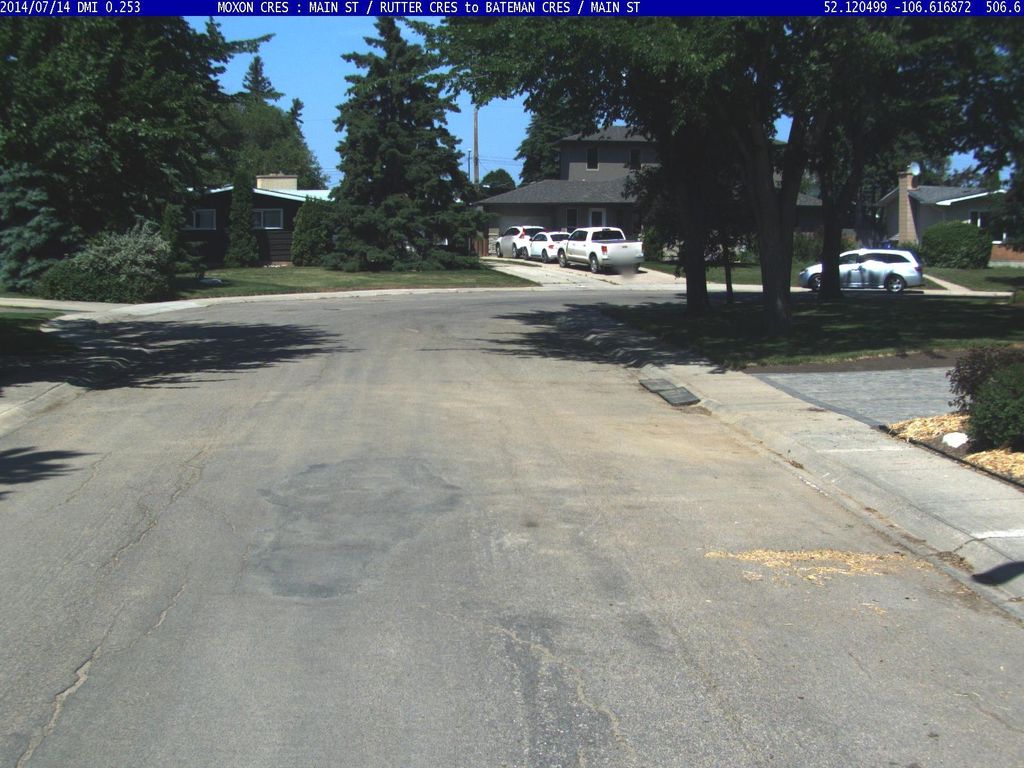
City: saskatoon